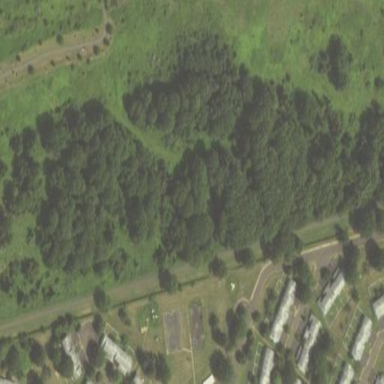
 featuring variety of leaf types and cycles."